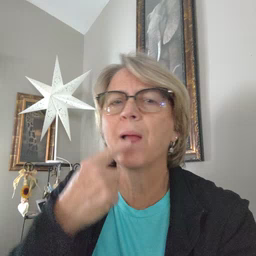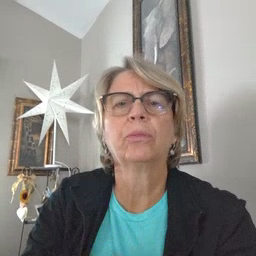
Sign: mouth